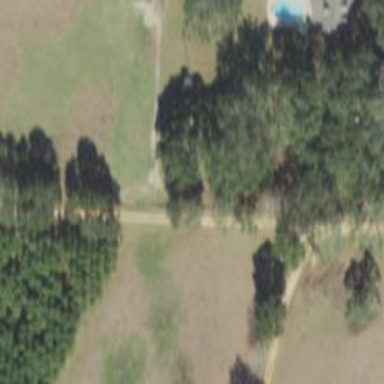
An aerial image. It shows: Driveway.